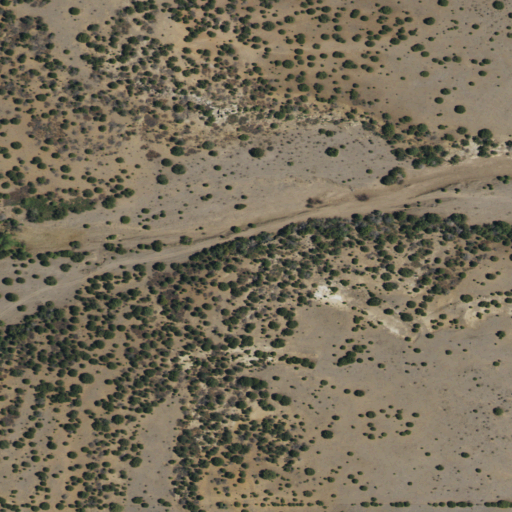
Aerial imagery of gap in New Mexico named Miller Gap containing shrub, evergreen forest, grassland, and woody wetlands